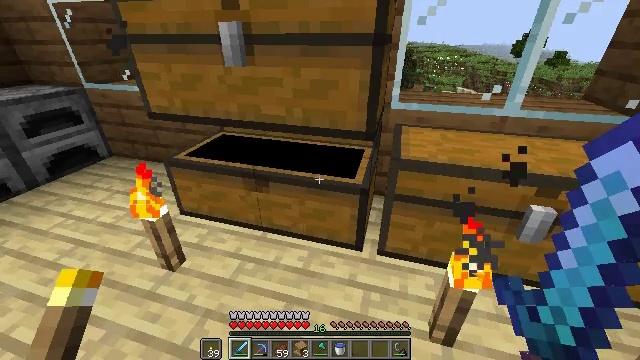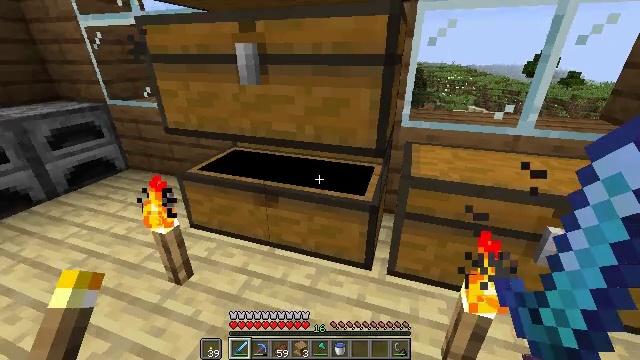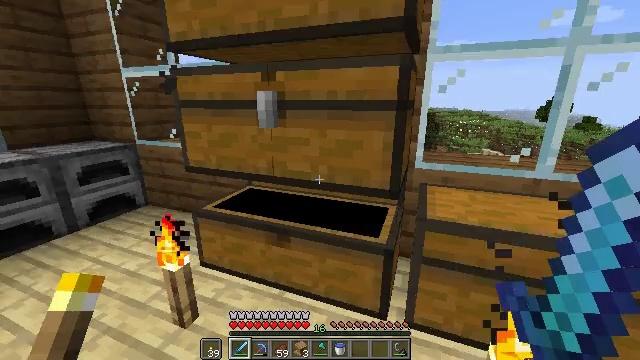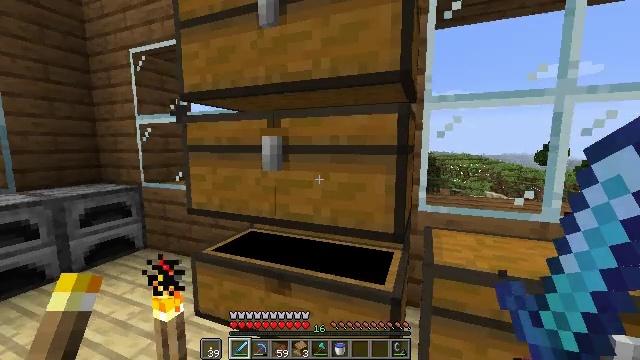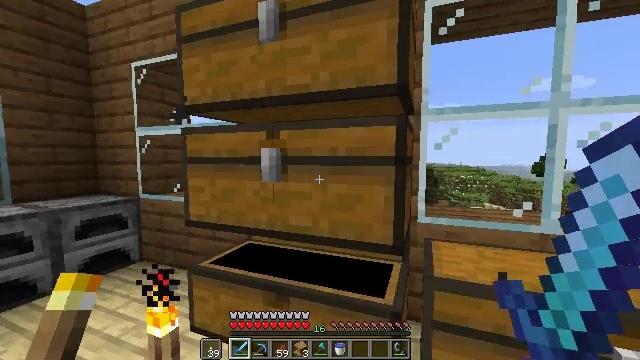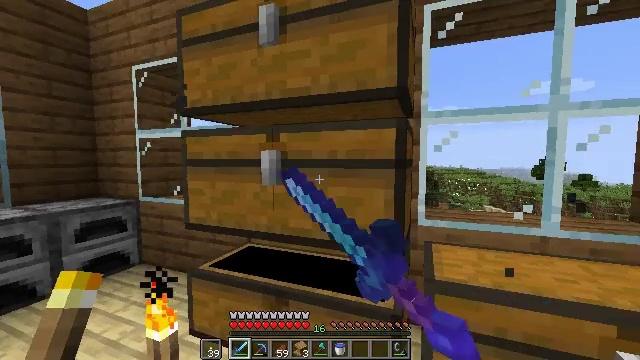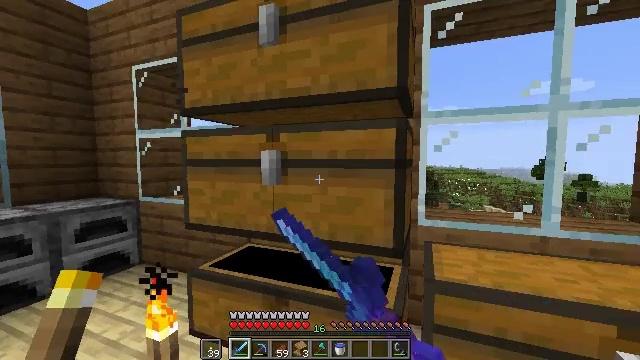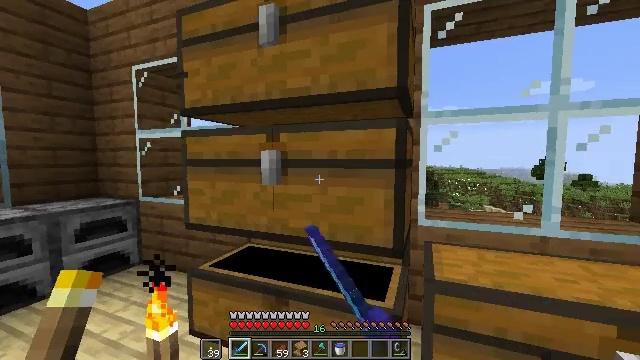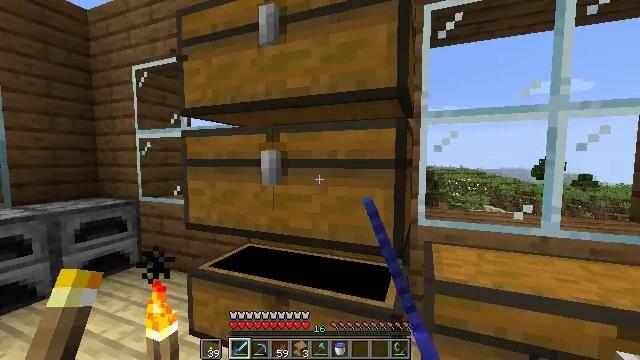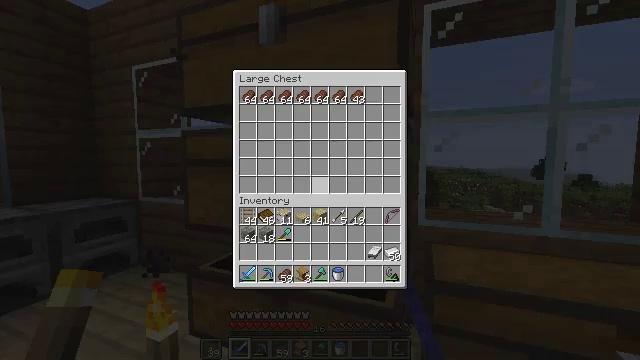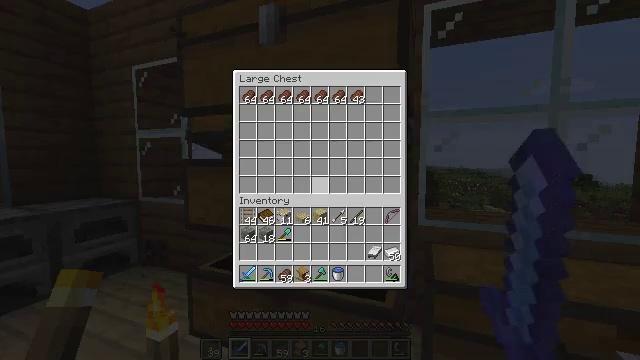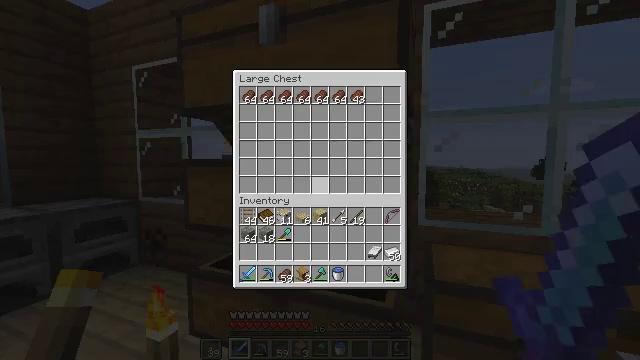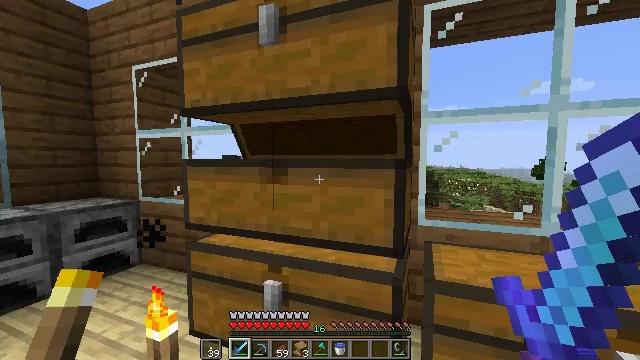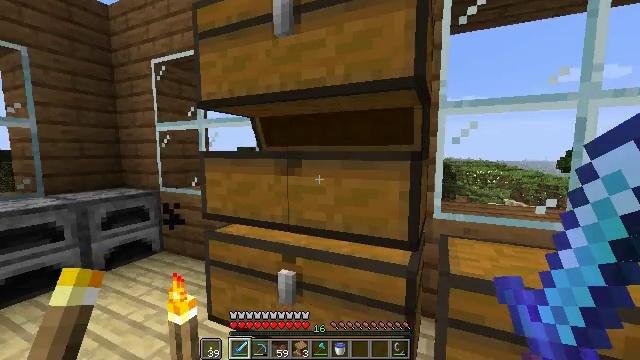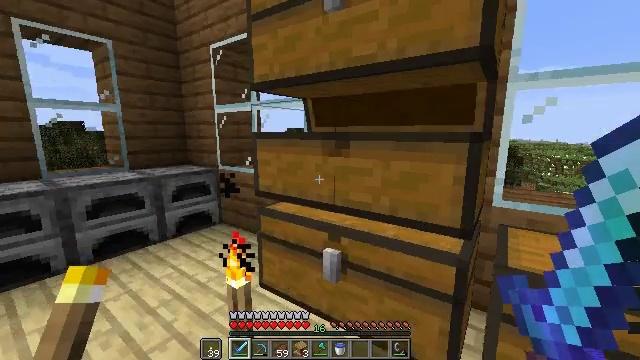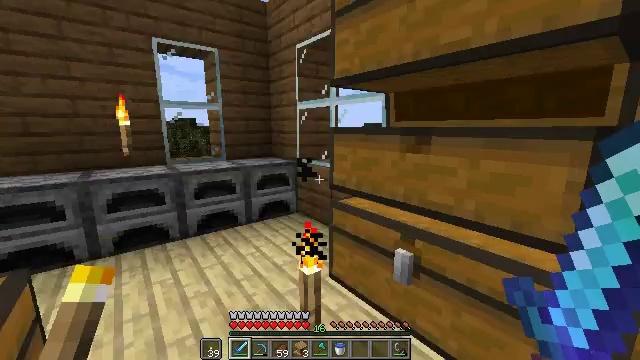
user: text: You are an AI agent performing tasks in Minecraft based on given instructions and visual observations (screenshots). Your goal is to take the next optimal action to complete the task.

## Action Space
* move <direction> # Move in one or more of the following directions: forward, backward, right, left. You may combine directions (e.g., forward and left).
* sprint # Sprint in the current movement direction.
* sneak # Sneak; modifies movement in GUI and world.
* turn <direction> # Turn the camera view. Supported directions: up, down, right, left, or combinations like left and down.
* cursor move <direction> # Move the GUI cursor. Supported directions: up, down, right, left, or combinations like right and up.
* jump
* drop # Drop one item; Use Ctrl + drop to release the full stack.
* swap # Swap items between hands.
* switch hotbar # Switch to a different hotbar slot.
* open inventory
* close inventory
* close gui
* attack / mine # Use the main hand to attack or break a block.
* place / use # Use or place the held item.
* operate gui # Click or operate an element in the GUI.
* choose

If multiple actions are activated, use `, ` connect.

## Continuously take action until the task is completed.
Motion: motion action
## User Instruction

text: Reclaim the stonecutter into your inventory.
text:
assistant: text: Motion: turn left and up
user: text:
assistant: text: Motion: turn left and up
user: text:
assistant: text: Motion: turn up
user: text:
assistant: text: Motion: turn up, use / place
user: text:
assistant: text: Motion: use / place
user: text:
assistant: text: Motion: use / place
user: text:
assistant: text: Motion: no_op
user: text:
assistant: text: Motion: no_op
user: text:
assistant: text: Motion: no_op
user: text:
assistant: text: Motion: no_op
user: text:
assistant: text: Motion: no_op
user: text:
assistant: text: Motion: no_op
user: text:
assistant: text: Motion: turn left and down
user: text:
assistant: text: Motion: turn left and down
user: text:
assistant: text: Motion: turn left and down
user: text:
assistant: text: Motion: turn left
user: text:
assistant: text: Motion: turn left and down
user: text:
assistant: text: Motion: turn left and down
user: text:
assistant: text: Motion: turn left and down
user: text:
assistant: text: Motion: turn left
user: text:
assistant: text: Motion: turn left
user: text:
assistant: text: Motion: no_op
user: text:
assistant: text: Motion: switch to hotbar 2
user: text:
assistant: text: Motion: turn left, switch to hotbar 2
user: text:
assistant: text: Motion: turn left
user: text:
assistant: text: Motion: turn right and down
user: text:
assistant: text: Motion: turn right and down
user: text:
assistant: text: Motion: turn right
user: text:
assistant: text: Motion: turn right
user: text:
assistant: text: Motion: turn right